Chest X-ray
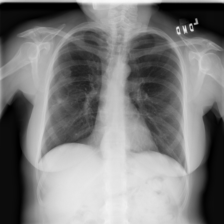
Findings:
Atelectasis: negative
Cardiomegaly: negative
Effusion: negative
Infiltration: negative
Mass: negative
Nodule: negative
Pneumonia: negative
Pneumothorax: negative
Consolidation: negative
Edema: negative
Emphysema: negative
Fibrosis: negative
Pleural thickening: negative
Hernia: positive